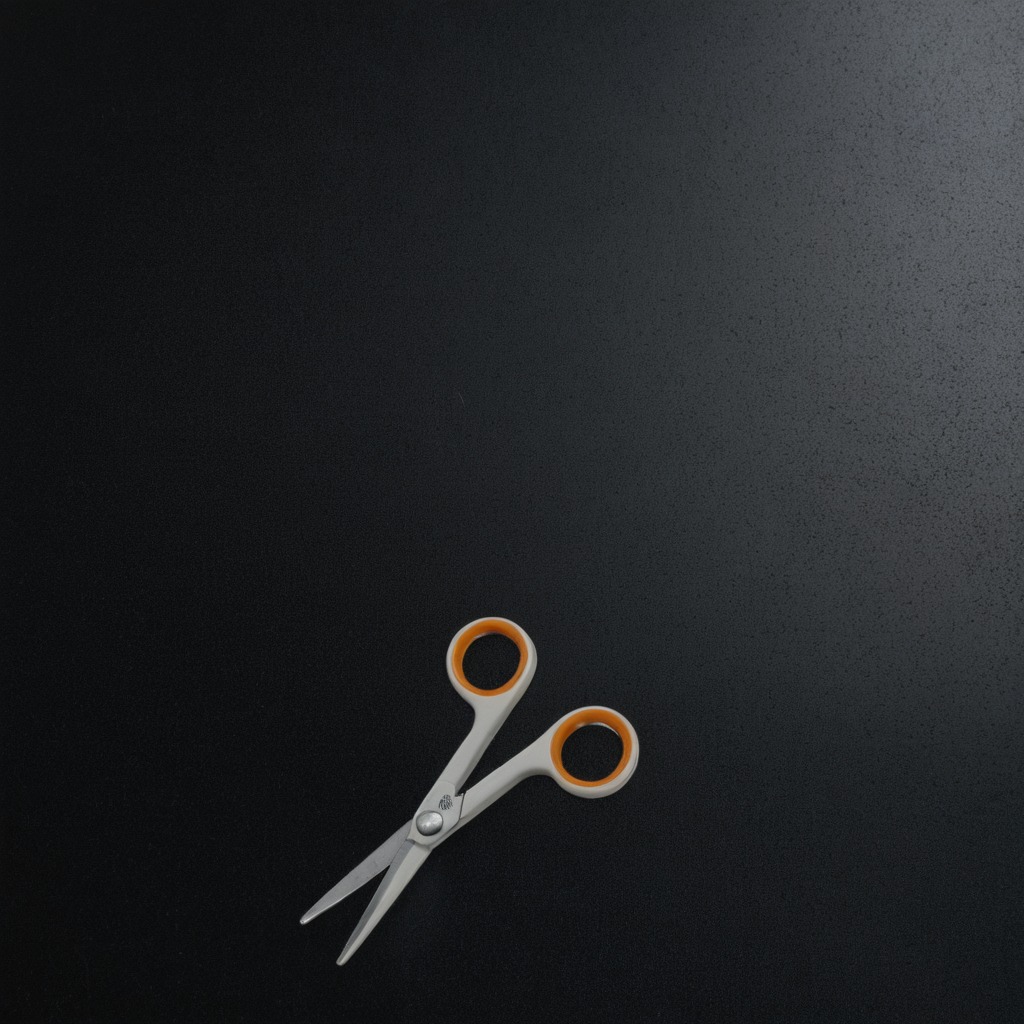
A scissor is lying on the clean granite tabletop inside a workshop at night dim ambient light soft shadows worn but beneath the mat